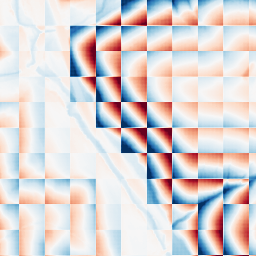
Category: wavelet
Decomposition family: wavelet_dwt
Decomposition parameters: wavelet: haar
level: 5
Upsampling method: sinc_blackman
Upsampling parameters: scale: 8
kernel_size: 16
Upsampling scale: 8